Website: bh-photo
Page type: delivery-shipping
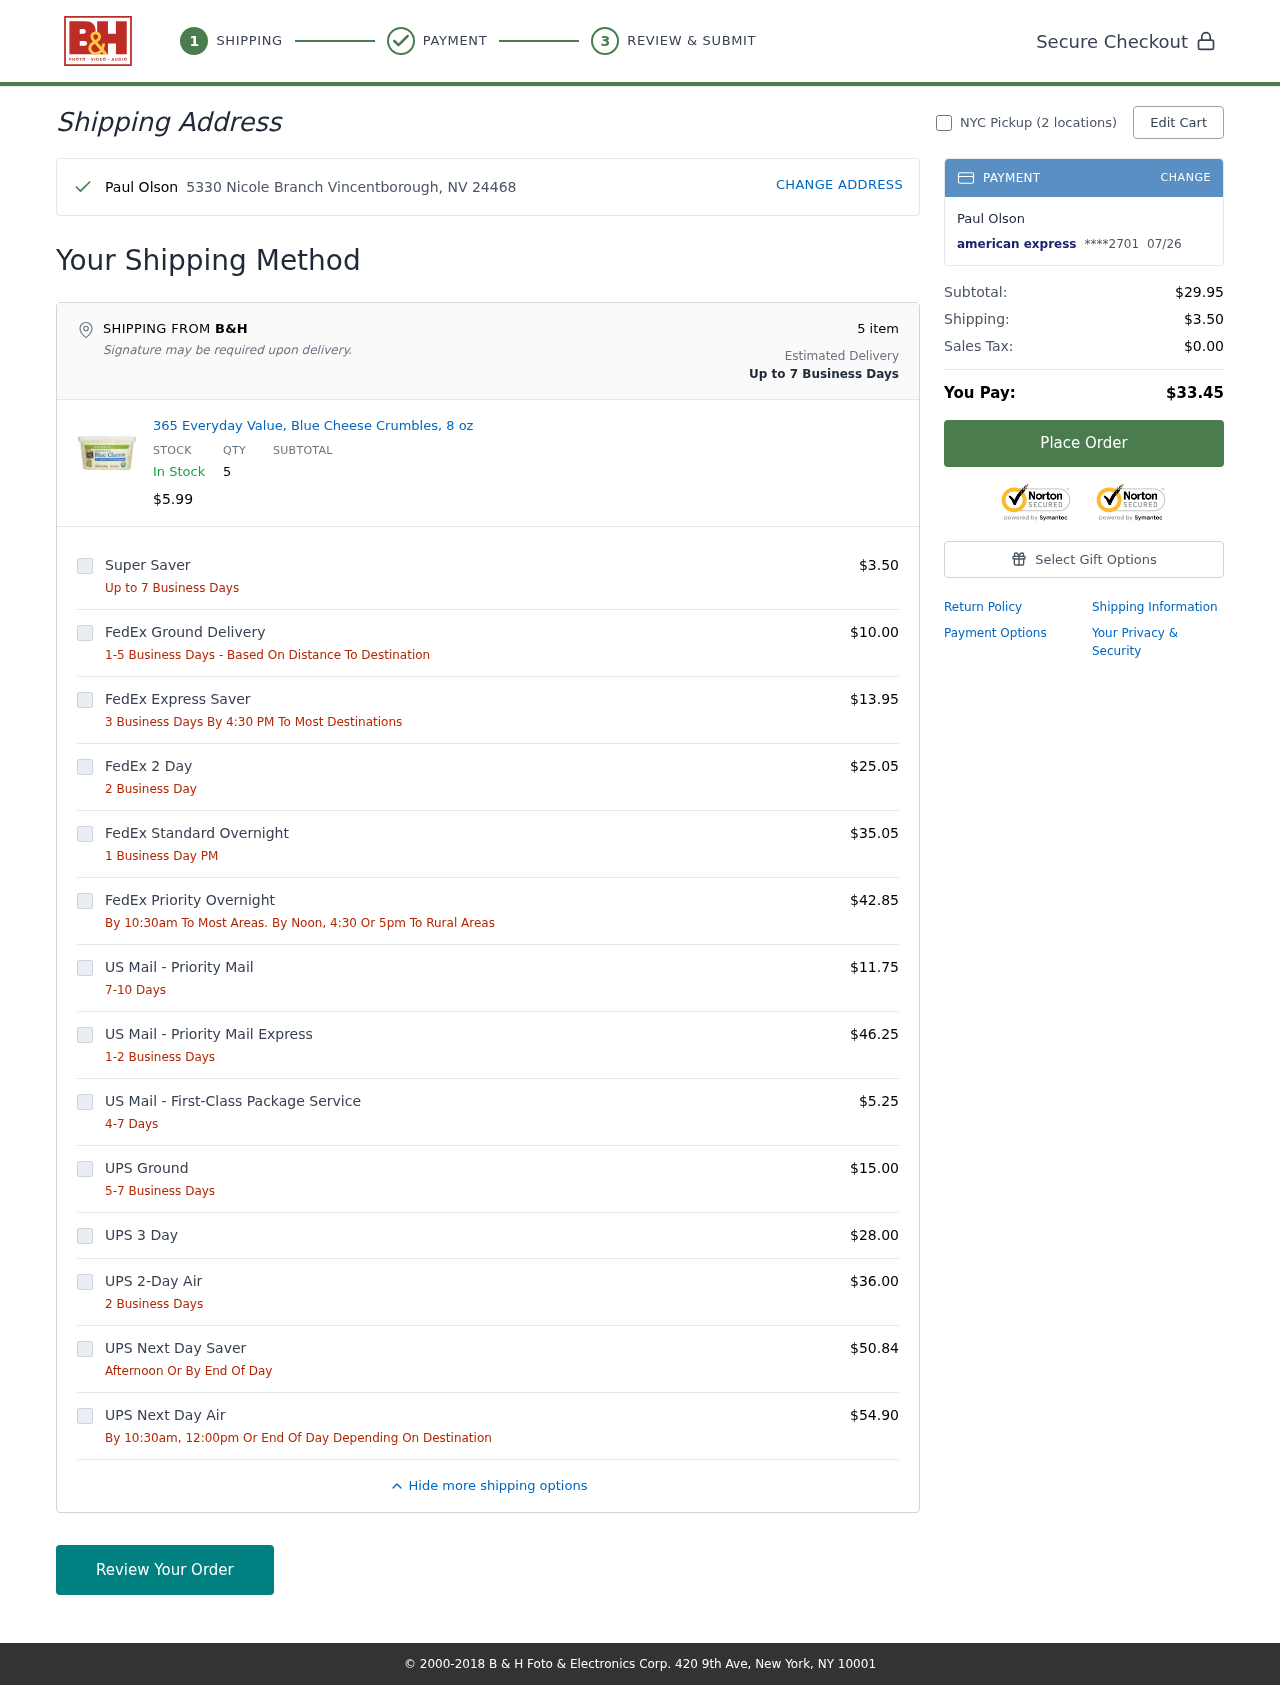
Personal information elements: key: PII_CARD_EXPIRY
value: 07/26
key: PII_CARD_LAST4
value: ****2701
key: PII_CARD_TYPE
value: american express
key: PII_CITY_STATE_ZIP
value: Vincentborough, NV 24468
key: PII_FULLNAME
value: Paul Olson
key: PII_STREET
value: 5330 Nicole Branch
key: PII_FIRSTNAME
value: Paul
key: PII_LASTNAME
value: Olson
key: PII_FULLNAME2
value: Paul Olson
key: PII_FULLNAME3
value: Paul Olson
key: PII_FIRSTNAME2
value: Paul
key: PII_FIRSTNAME3
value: Paul
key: PII_LASTNAME2
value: Olson
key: PII_LASTNAME3
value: Olson
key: PII_FIRSTNAME_DERIVED
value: Paul
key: PII_LASTNAME_DERIVED
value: Olson
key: PII_FULLNAME_DERIVED
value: Paul Olson
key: PII_NAME_FULL_DERIVED
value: Paul Olson
Product elements: key: PRODUCT1_NAME
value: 365 Everyday Value, Blue Cheese Crumbles, 8 oz
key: PRODUCT1_PRICE
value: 5.99
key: PRODUCT1_QUANTITY
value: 5
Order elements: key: ORDER_NUM_ITEMS
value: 5
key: ORDER_SUBTOTAL
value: $29.95
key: ORDER_SHIPPING_COST
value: $3.50
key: ORDER_TAX
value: $0.00
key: ORDER_TOTAL
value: $33.45